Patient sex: M
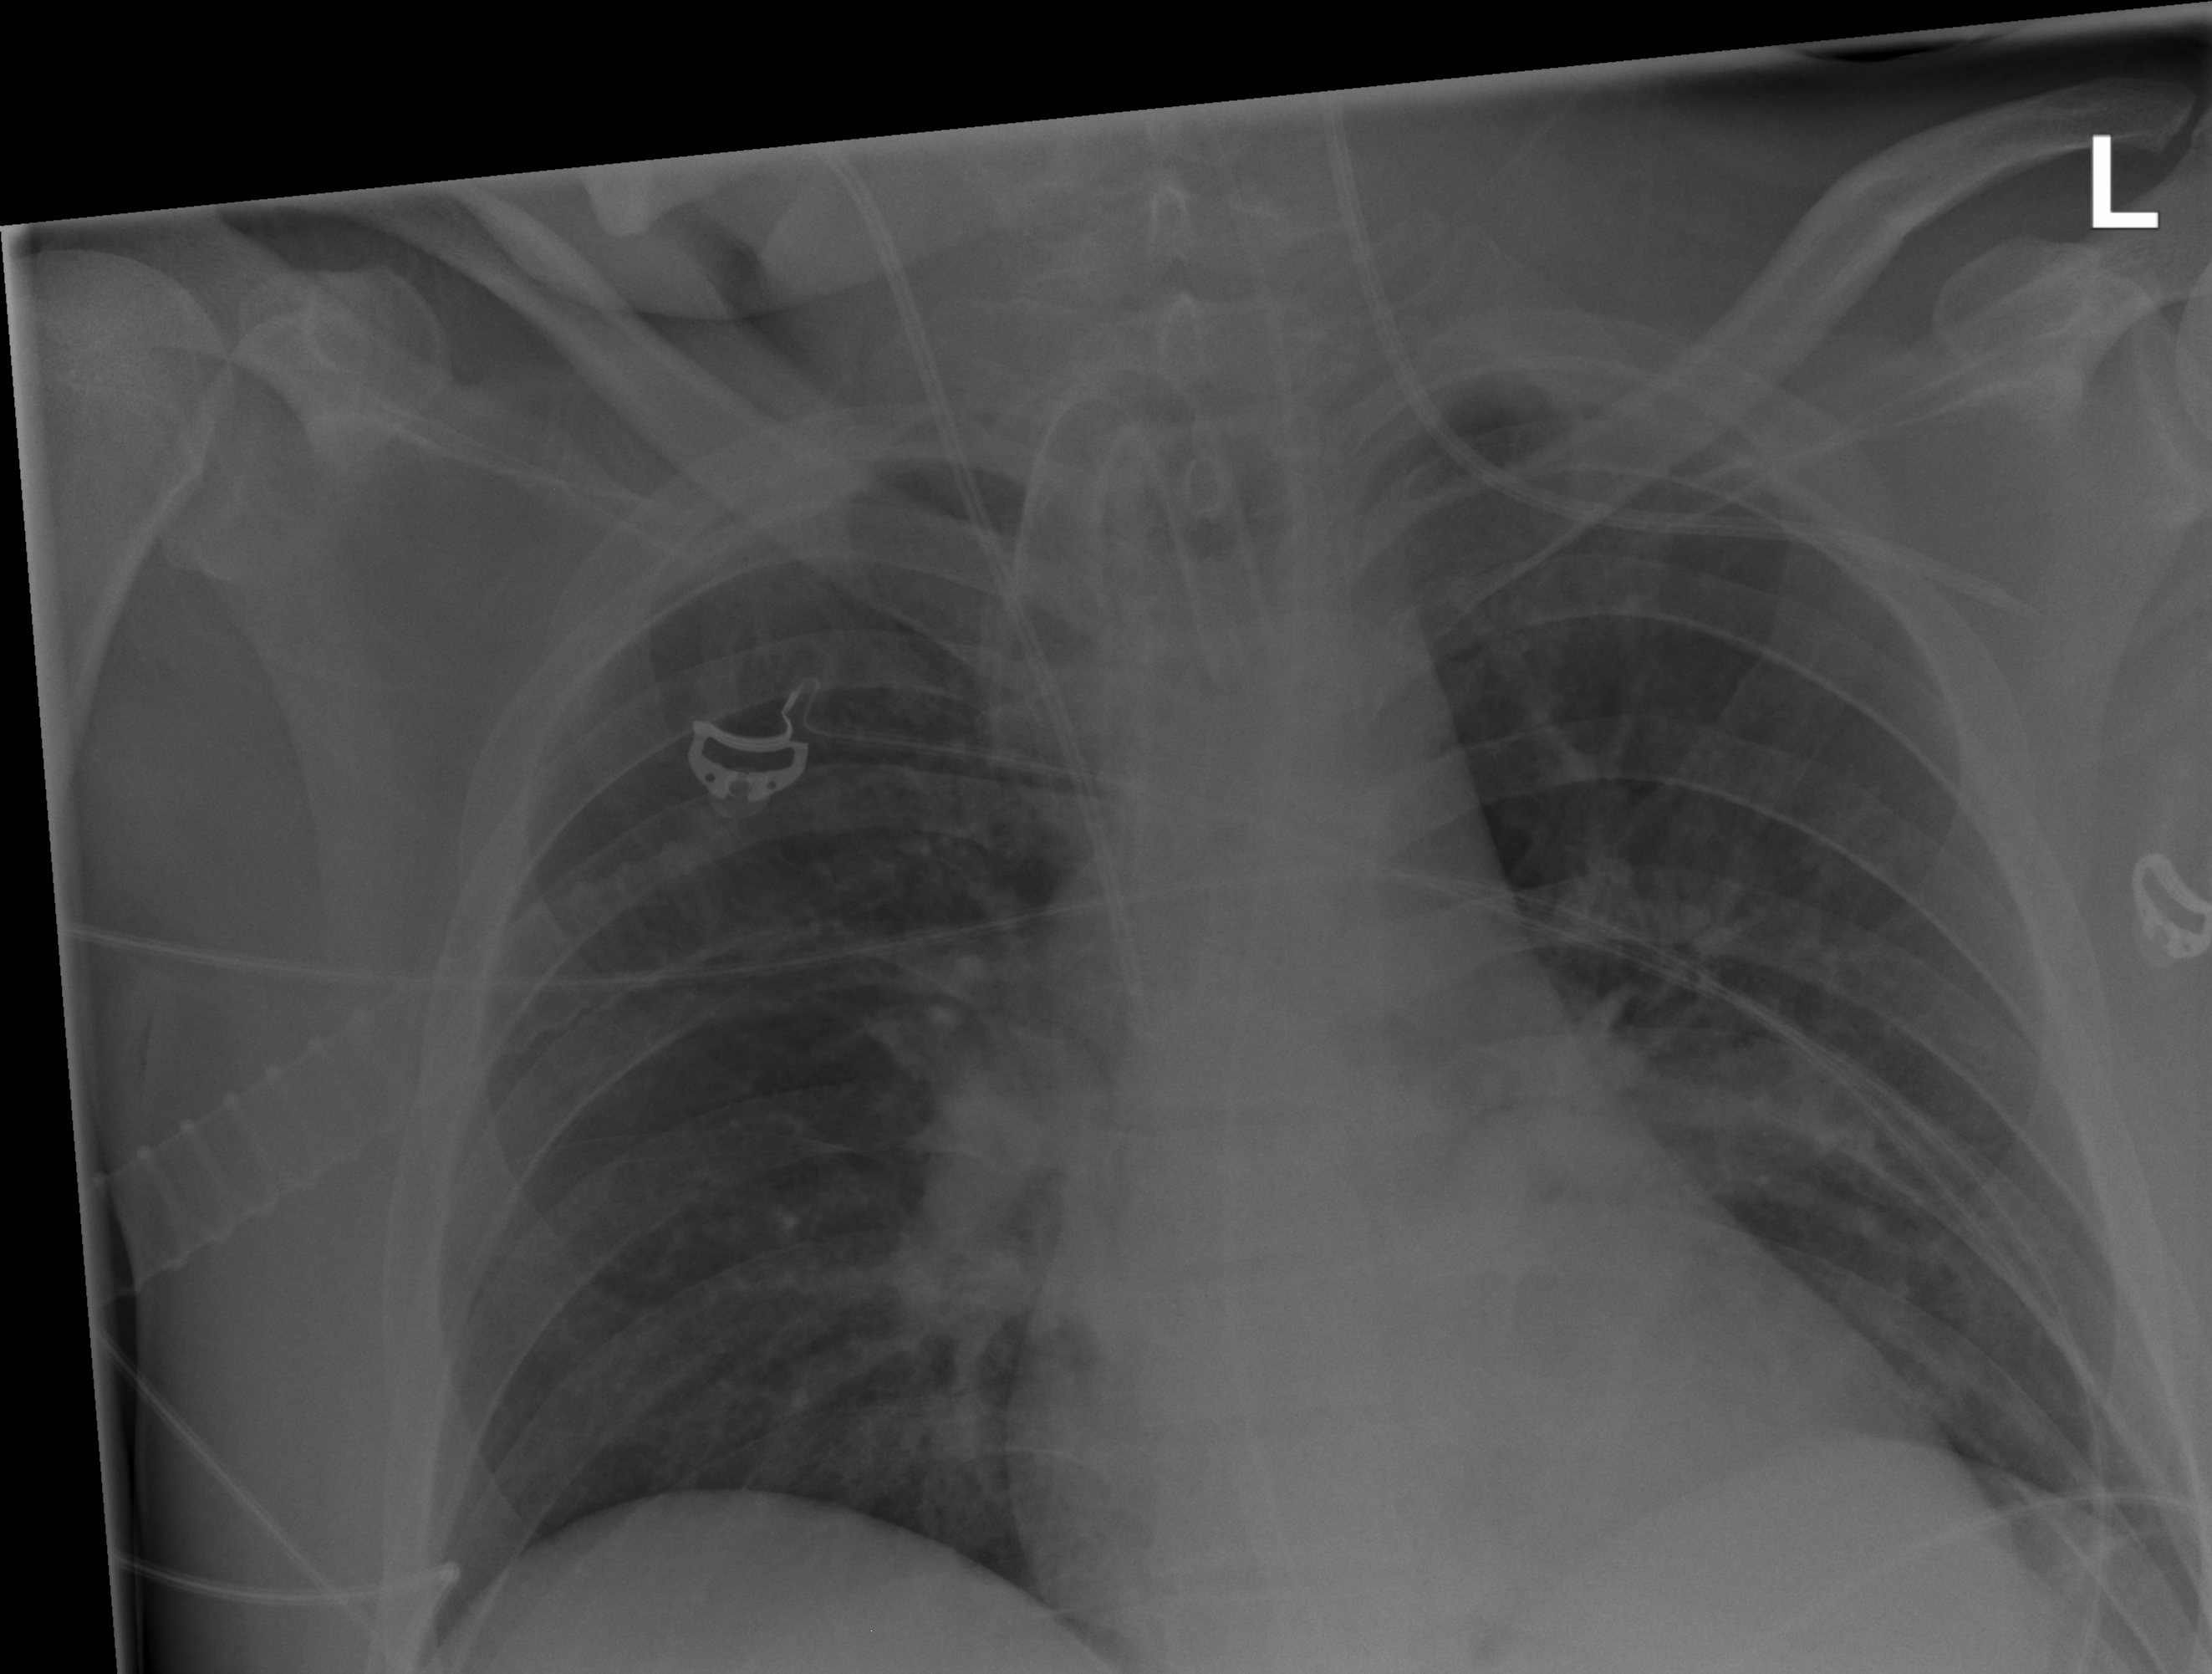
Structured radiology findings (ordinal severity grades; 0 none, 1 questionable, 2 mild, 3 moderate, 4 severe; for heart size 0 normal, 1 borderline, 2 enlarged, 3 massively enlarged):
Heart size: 0
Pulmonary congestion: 2
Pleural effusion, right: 0
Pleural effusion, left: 0
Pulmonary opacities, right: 0
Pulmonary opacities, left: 0
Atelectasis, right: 2
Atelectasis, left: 2